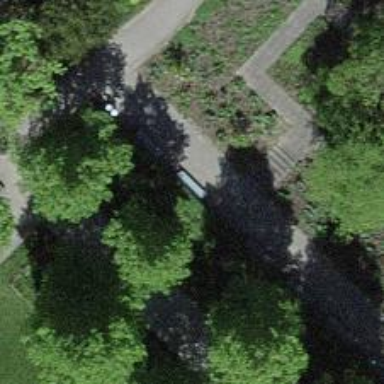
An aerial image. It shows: Bench for seating.